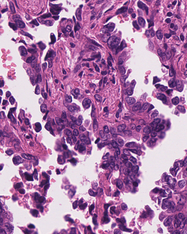
Tumor epithelial tissue: yes
Tumor-associated stroma tissue: yes
Normal tissue: no